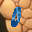
Label: 0